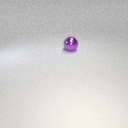
large purple metal sphere